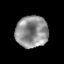
Tissue: prostate
Cell type: T cells
Senescence score: 0.3328
Nuclear area (px): 1001
Mean DAPI intensity: 144.032